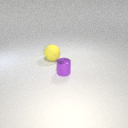
small purple metal cylinder to the right of large yellow rubber sphere